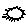
Label: sun